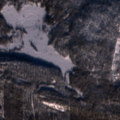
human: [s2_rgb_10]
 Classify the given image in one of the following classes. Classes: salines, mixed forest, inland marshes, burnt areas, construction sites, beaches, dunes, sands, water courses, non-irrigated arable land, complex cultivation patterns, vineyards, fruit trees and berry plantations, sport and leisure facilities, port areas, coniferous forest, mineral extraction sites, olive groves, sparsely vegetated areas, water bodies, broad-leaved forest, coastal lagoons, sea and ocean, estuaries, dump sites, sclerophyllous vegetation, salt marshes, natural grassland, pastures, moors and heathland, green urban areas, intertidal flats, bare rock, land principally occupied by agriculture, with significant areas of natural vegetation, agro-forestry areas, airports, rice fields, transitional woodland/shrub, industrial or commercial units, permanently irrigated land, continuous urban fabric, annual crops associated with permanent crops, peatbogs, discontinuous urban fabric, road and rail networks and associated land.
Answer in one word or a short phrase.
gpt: coniferous forest, mixed forest, peatbogs